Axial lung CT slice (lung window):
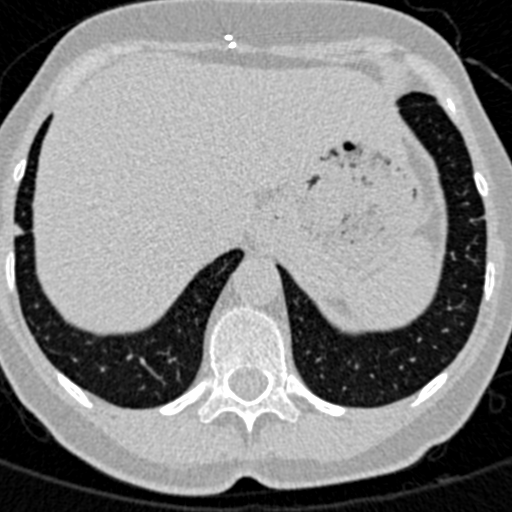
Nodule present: yes
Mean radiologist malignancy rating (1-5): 3